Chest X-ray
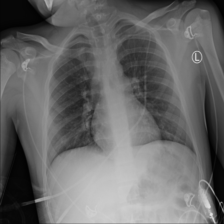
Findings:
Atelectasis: negative
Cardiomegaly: negative
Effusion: negative
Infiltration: negative
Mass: negative
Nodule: negative
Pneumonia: negative
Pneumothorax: negative
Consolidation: negative
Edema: negative
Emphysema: negative
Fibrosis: negative
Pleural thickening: negative
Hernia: negative